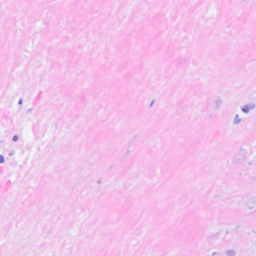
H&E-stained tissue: Breast